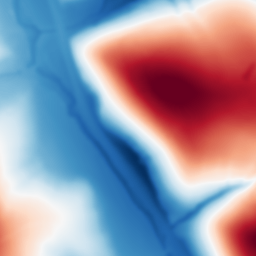
Category: multiscale
Decomposition family: dog
Decomposition parameters: sigma_low: 2
sigma_high: 100
Upsampling method: bicubic
Upsampling parameters: scale: 2
Upsampling scale: 2